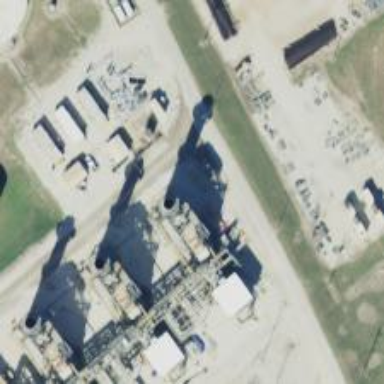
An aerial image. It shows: Gas-powered generator. It is gas turbine type generator.